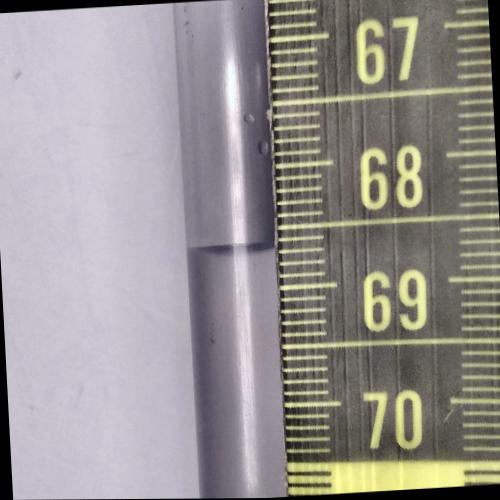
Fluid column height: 68.7 cm